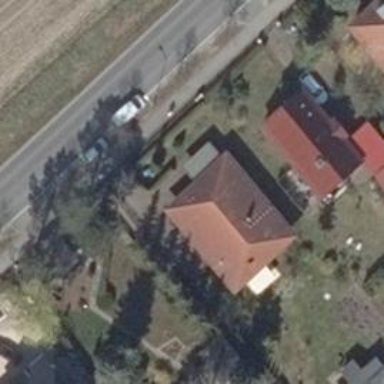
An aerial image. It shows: Detached building with hipped roof shape.